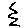
Label: zigzag